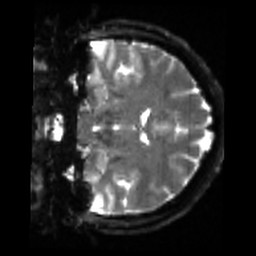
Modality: sbref
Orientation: coronal
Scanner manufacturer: siemens
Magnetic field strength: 3 T
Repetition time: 4 s
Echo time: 0.0594 s